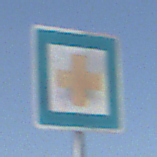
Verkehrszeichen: ErsteHilfe
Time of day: Midday
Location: Outdoor (Nature)
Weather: PartlyCloudy
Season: NotSpecified
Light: Natural